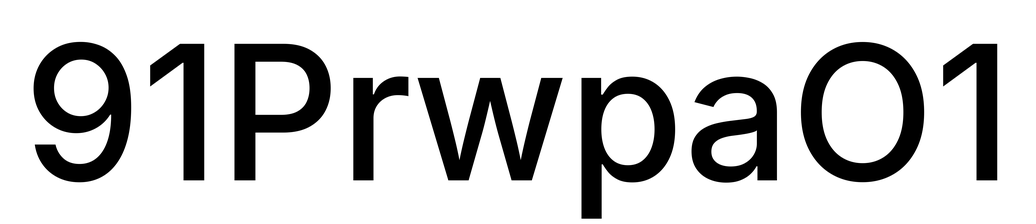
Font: Inter_Medium